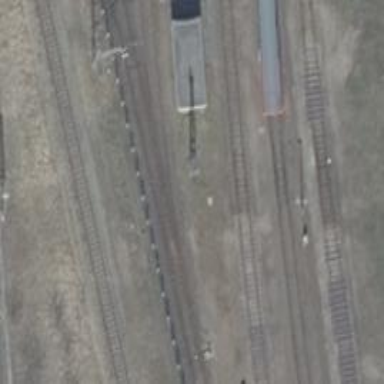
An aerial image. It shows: Railway switch.